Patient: sex M, age 44
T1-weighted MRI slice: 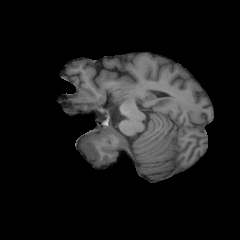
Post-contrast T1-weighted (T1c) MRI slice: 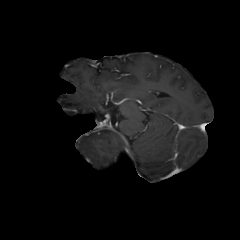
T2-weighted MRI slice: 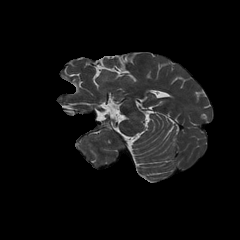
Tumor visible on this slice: no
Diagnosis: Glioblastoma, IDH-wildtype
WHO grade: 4